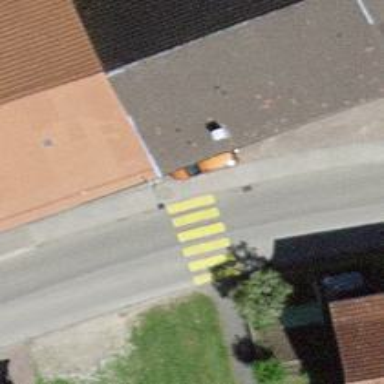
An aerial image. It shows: Uncontrolled zebra crossing.